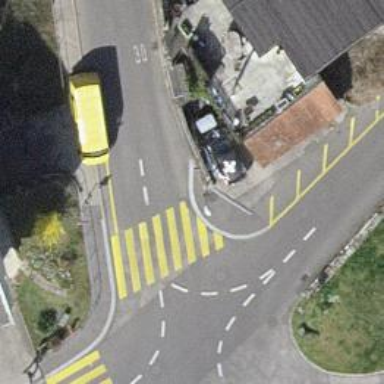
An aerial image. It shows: Marked crossing on the road.